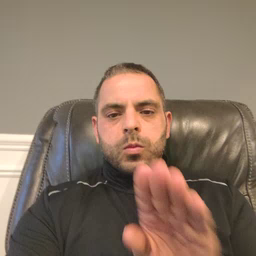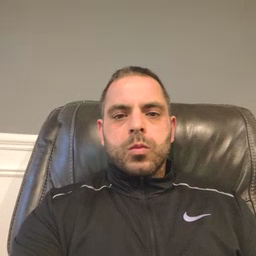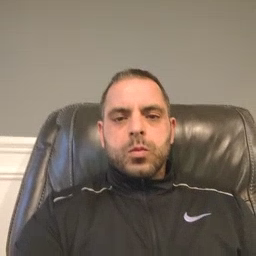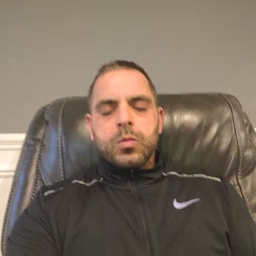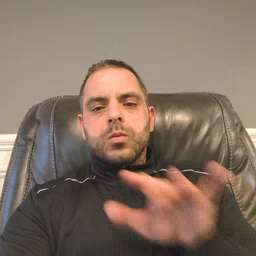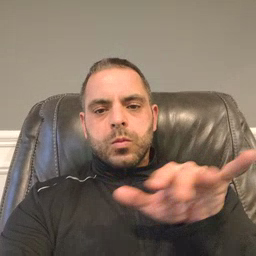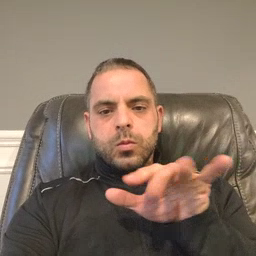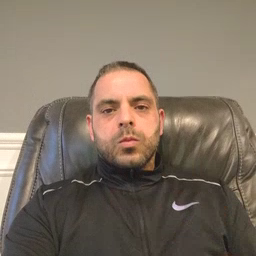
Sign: finger